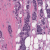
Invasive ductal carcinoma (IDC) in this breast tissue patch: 1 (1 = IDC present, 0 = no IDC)